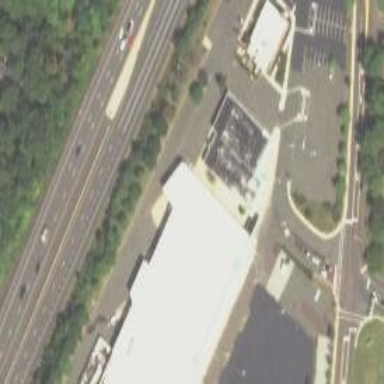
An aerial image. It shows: Retail building.